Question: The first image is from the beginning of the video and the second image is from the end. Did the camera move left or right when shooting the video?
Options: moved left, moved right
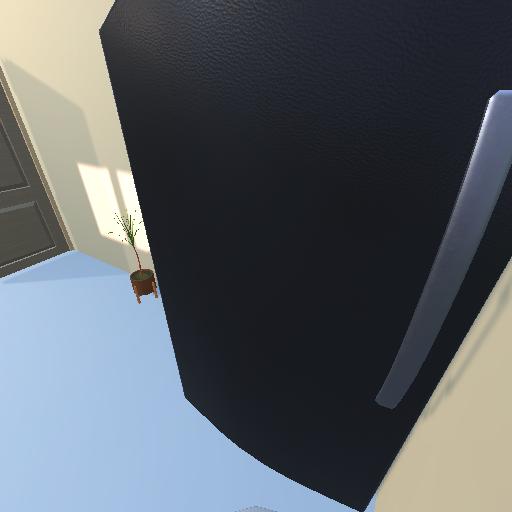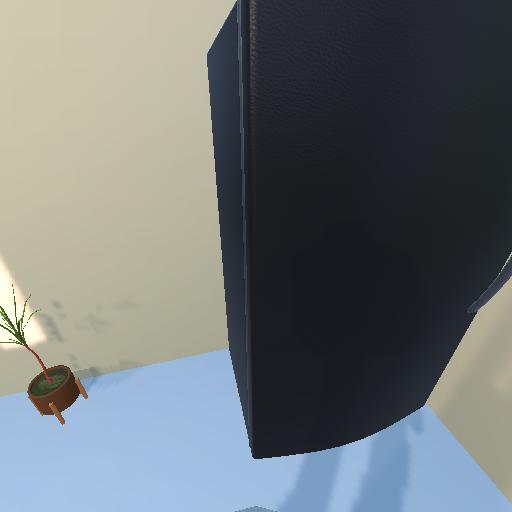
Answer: moved left